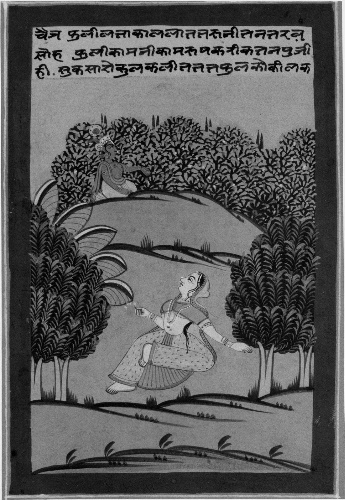
Date: late 19th–early 20th century
Object type: Leaf from a Ragamala (?)
Classification: Paintings
Medium: Color and gold on paper
Culture: India
Period: Rajput
Dimensions: 9 5/8 x 7 1/8 in. (24.4 x 18.1 cm)
Department: Asian Art
Credit line: Gift of Adele Simpson, 1964
Accession year: 1964
Repository: Metropolitan Museum of Art, New York, NY
Tags: Krishna|Radha